Question:
Is is possible to change background color of the items in Windows Explorer like the <URL> application does ? Is it possible to do so from Delphi XE2 in Windows 7 ?
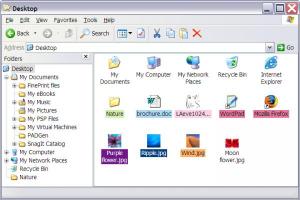
Answer: It's to do this in Windows 7 since the Windows Explorer's list view uses the 'DirectUIHWND' not 'SysListView32' as it was in Windows XP. The 'DirectUIHWND' class control doesn't listen the list view messages, so you cannot use the <URL> macro to change text back color as you could on Windows XP.
With the following simple test you can verify it. Let's have an edit box and button on the form. In that edit box enter the handle to the Windows Explorer's list view control (obtained e.g. by Spy++) and in button's press run the following code:
'''
uses
Winapi.CommCtrl;
procedure TForm1.Button1Click(Sender: TObject);
var
ListViewHandle: HWND;
begin
ListViewHandle := StrToInt(Edit1.Text);
ListView_SetTextBkColor(ListViewHandle, $0000CCFF);
end;
'''
This Spy++ screenshot from Windows 7 shows the class name of the Explorer's list view (in Windows XP it was 'SysListView32' controllable by standard list view messages, the 'DirectUIHWND' doesn't react to them).